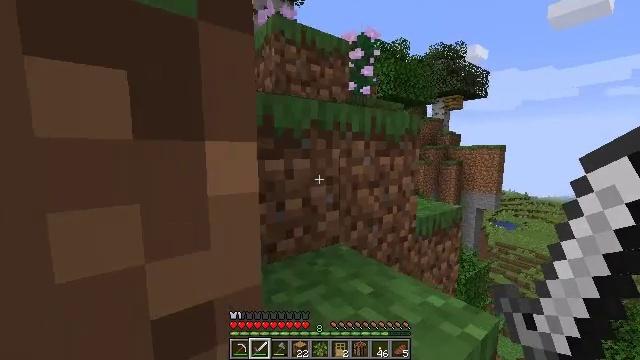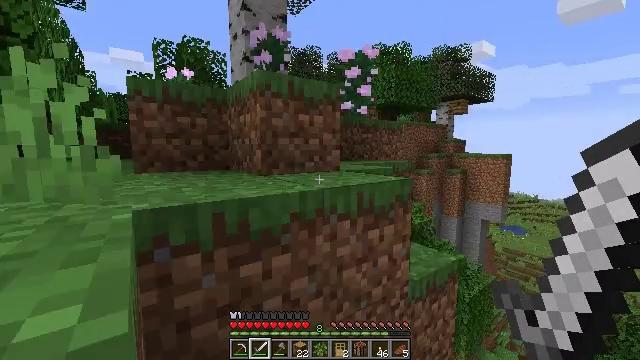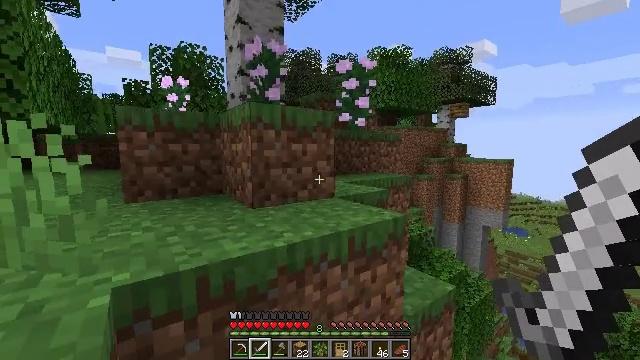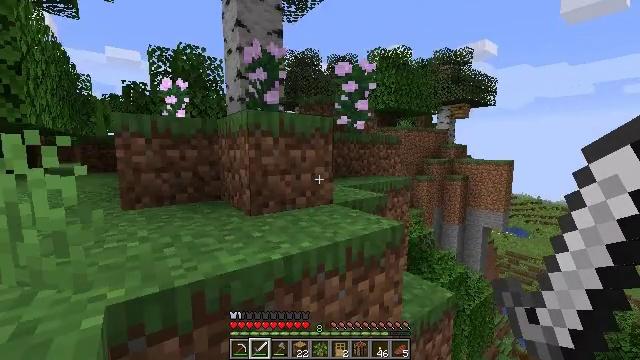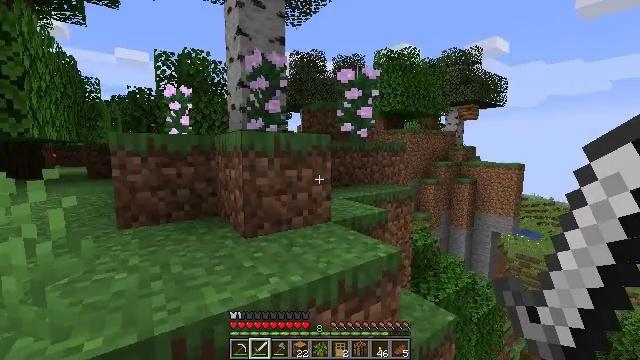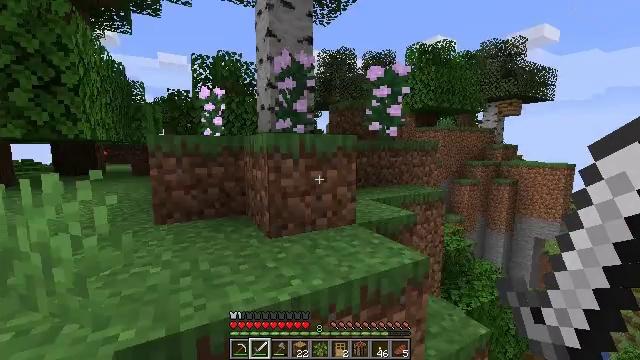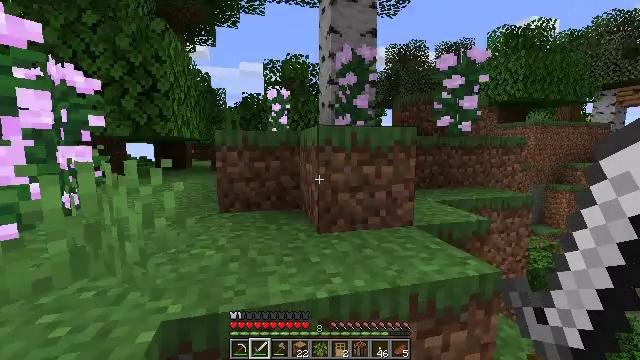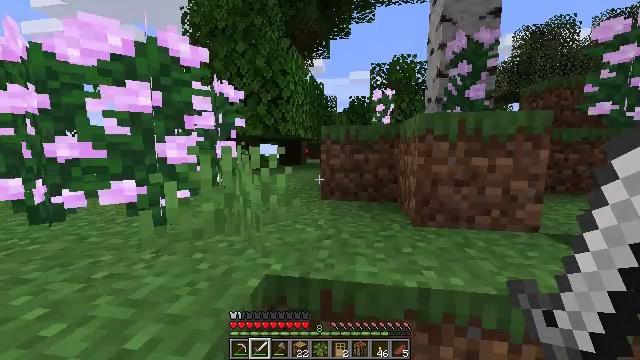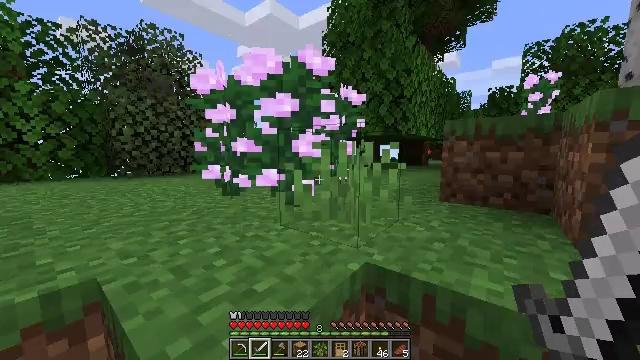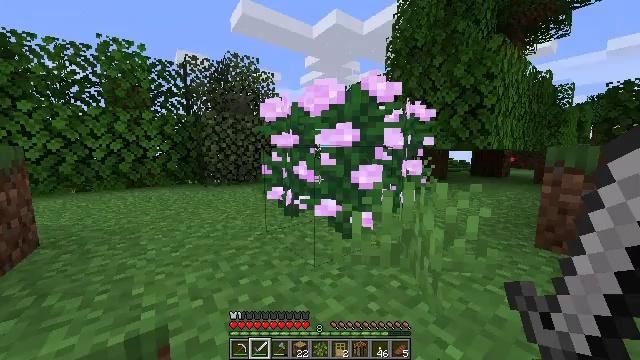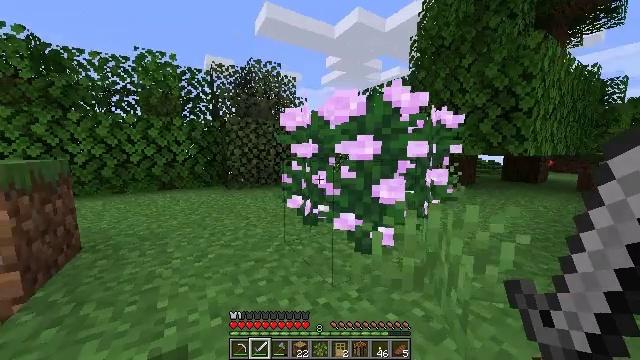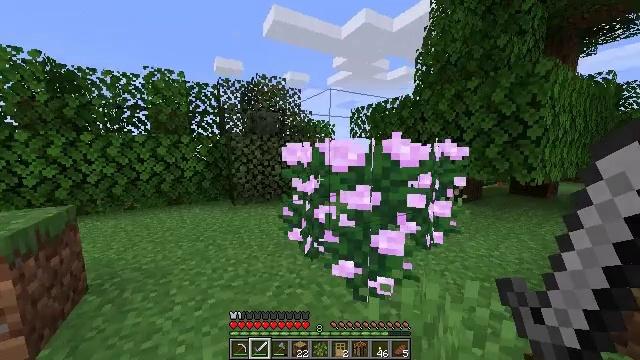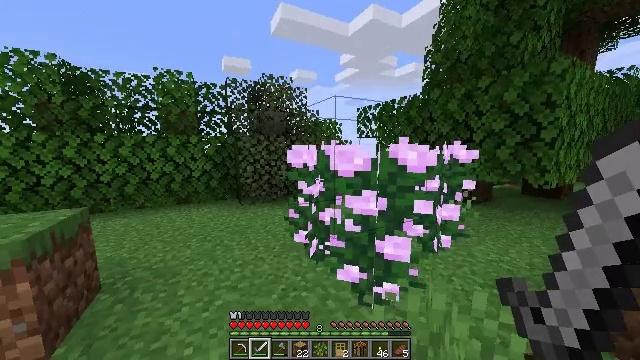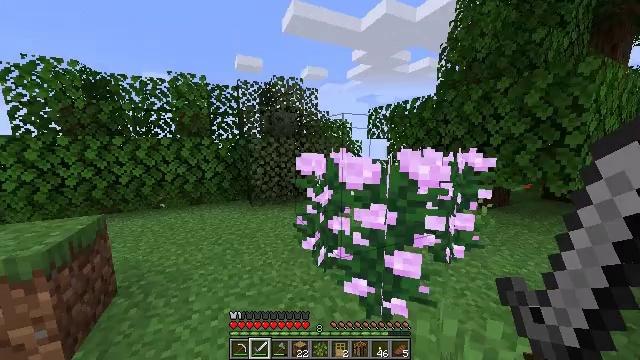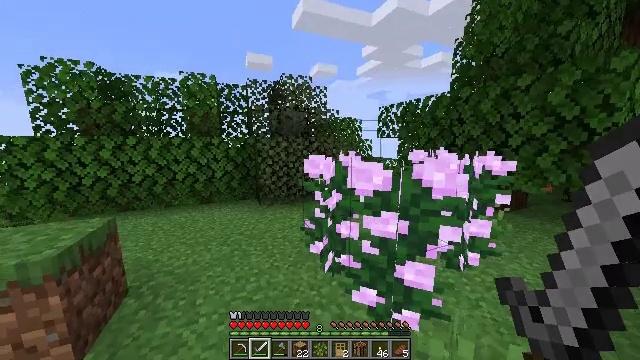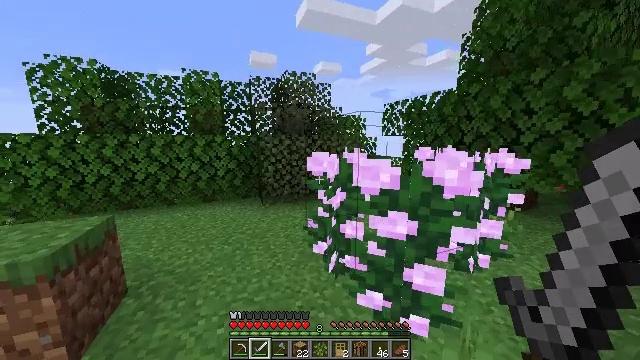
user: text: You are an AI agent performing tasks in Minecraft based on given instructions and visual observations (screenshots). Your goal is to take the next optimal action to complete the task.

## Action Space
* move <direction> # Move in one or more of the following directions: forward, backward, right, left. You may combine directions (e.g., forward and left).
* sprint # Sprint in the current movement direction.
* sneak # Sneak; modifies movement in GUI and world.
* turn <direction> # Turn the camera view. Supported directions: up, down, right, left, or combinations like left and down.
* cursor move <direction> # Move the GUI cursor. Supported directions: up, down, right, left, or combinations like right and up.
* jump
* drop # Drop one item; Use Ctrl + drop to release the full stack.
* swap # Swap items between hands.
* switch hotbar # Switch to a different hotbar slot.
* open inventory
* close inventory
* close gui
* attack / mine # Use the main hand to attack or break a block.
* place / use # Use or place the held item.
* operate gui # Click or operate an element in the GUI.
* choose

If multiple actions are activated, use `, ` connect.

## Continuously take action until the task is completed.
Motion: motion action
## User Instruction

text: Gather oak leaves by attacking.
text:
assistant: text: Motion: move forward, sprint, jump
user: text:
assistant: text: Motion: move forward, sprint, jump
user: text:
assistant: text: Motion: move forward, sprint, jump
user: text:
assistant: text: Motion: move forward, sprint, turn left, jump
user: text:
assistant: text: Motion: move forward, sprint, turn left, jump
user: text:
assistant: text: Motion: move forward, sprint, turn left, jump
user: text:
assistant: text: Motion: move forward, sprint, turn left
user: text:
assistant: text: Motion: move forward, sprint, turn left
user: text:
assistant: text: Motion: move forward and move left, sprint, turn left, jump
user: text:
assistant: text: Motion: move forward and move left, sprint, turn left, jump
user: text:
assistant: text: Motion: move forward and move left, sprint, turn left, jump
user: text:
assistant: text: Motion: move forward and move left, sprint, turn left, jump
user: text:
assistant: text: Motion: move forward and move left, sprint, turn left, jump
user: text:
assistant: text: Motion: move forward and move left, sprint, turn left, jump
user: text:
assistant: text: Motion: move forward, sprint
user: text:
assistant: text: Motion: move forward, sprint, turn left
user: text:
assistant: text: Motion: move forward, sprint
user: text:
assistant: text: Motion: move forward, sprint
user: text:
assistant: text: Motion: move forward, sprint
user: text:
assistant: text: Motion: move forward, sprint
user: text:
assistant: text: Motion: move forward, sprint
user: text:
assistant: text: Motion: move forward, sprint, turn left
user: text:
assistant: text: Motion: move forward, sprint, turn left and down
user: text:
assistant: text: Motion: move forward, sprint, turn left and down
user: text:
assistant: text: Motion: move forward and move left, sprint, turn left, jump
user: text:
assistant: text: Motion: move forward and move left, sprint, turn left, jump
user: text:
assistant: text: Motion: move forward and move left, sprint, turn left, jump
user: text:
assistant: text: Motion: move forward and move left, sprint, turn left, jump
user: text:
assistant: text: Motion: move forward and move left, sprint, turn left, jump
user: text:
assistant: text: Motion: move forward and move left, sprint, turn left, jump